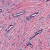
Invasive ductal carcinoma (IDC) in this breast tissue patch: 1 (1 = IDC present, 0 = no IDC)